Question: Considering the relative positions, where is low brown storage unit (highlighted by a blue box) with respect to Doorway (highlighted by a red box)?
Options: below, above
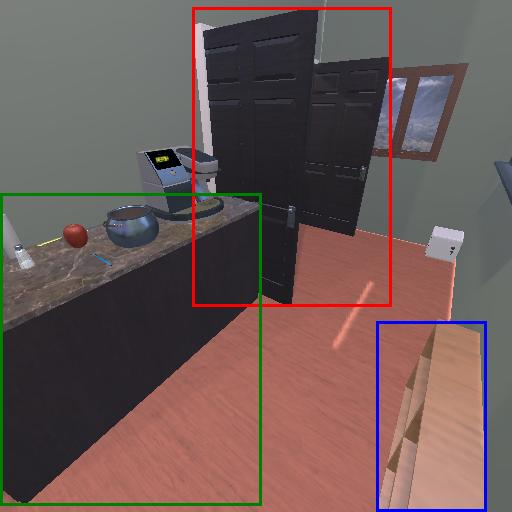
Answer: below